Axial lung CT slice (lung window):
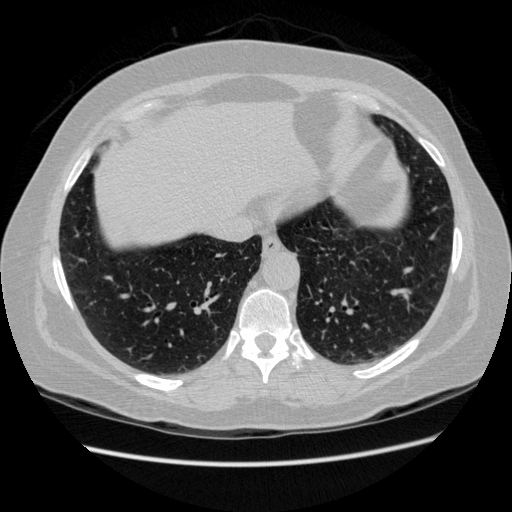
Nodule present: no